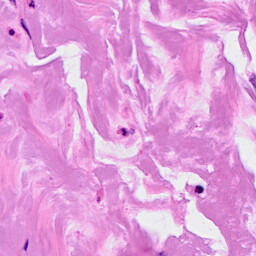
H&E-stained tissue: Breast